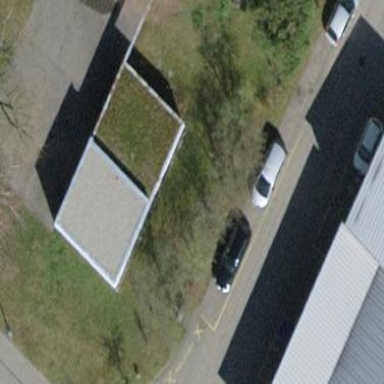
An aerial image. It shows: Group of garages.